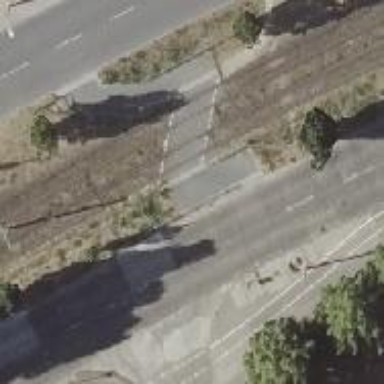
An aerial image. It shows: Tram crossing on the railway.